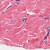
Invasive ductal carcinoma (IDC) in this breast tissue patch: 0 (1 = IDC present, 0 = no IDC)